Interaction volume radius: 5 \u00c5
Interaction volume height: 30 \u00c5
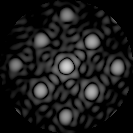
Disorder parameter: 0.1121